Question: I have tested my app thoroughly on my device with no crashes, the game runs great. However, on my friends device and a few others, it is crashing at the same point. After running the app on my friends device I get this exception: EXC_BAD_ACCESS, with no error message in the console. And my call stack is the screenshot I attached below:
Why is this happening on one device, but not others? Perhaps it's because of different iOS versions but I would like to solve this.

Also, here is the code I am running:
I create an SKAction to resuse. This action shoots razors across the screen for you to dodge it. It always seems to crash either 2-3 razors in..
SKAction Creation:
'''
CGFloat distanceToMoveArrow = self.frame.size.width + (_razorTexture.size.width*4);
SKAction* moveArrow = [SKAction moveByX:-distanceToMoveArrow y:0 duration:0.001 * distanceToMoveArrow];
SKAction* removeArrow = [SKAction removeFromParent];
_moveAndRemoveArrow = [SKAction sequence:@[moveArrow, removeArrow]];
'''
Shooting the Razors:
'''
NSLog(@"Arrow Shot");
SKNode* razorGroup = [SKNode node];
razorGroup.position = CGPointMake( self.frame.size.width + _razorTexture.size.width, 0 );
SKSpriteNode* razor = [SKSpriteNode spriteNodeWithTexture:_razorTexture];
razor.position = CGPointMake( 0, _bird.position.y);
razor.physicsBody = [SKPhysicsBody bodyWithCircleOfRadius:_razorTexture.size.width/2];
razor.physicsBody.dynamic = NO;
razor.physicsBody.categoryBitMask = wallCategory;
razor.physicsBody.contactTestBitMask = birdCategory;
[razorGroup addChild:razor];
[razorGroup runAction:_moveAndRemoveArrow];
[_obstacles addChild:razorGroup];
[self runAction:[SKAction playSoundFileNamed:@"razor-sound.wav" waitForCompletion:NO] withKey:@"RazorSound"];
'''
FYI - This seems to only be happening on iOS 7
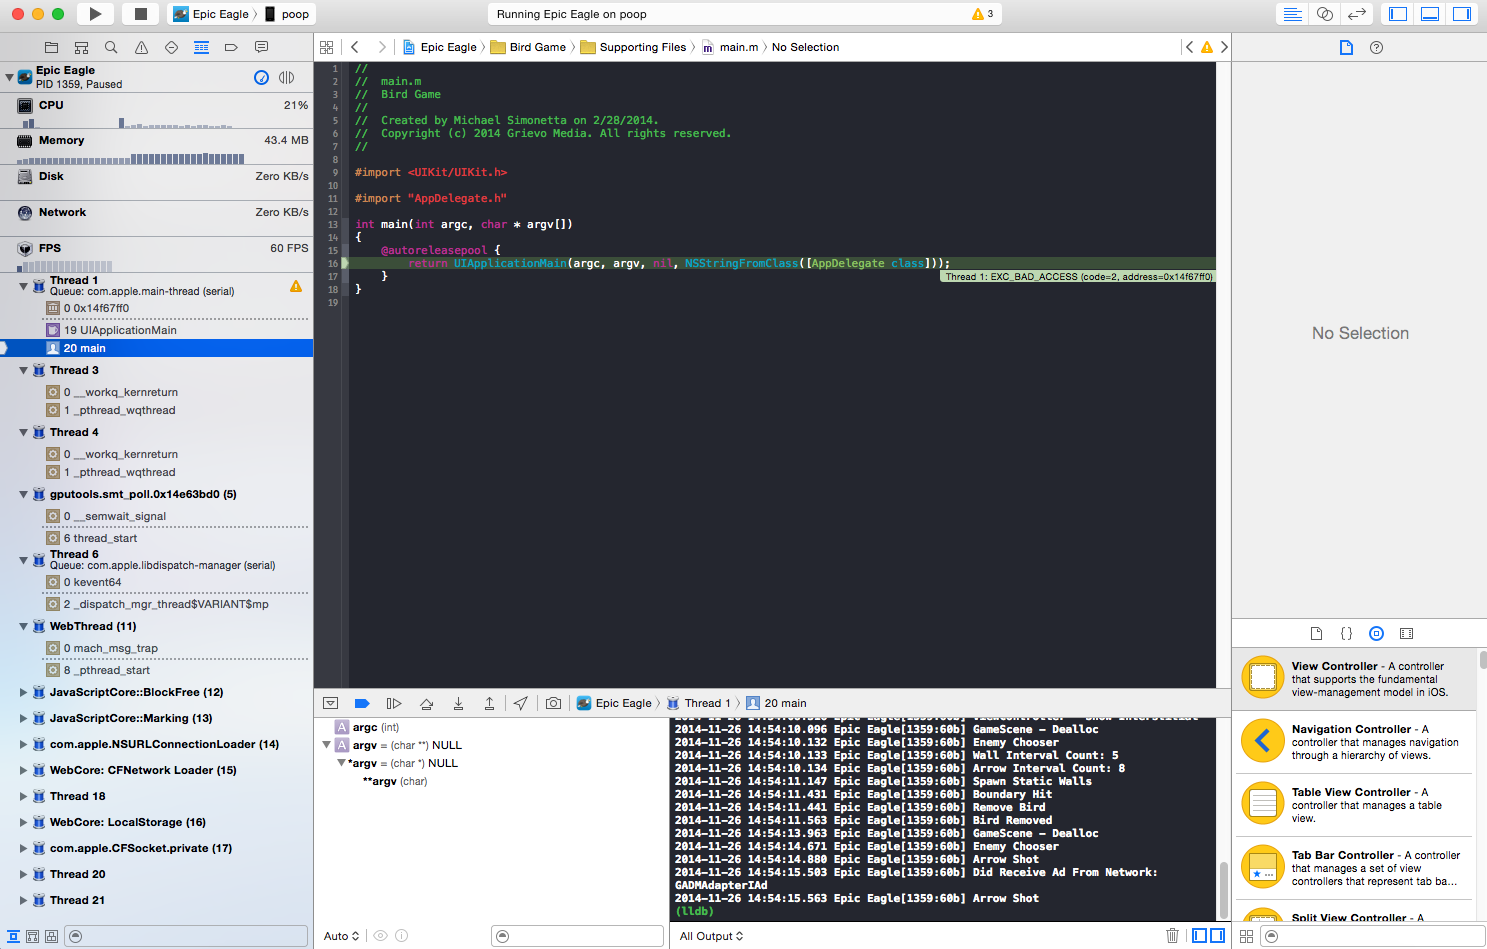
Answer: Solved it. The problem was:
'''
[self runAction:[SKAction playSoundFileNamed:@"razor-sound.wav" waitForCompletion:NO] withKey:@"RazorSound"];
'''
It was running multiple at the same time, so after I removed the 'withKey' it all worked perfectly.. Must be a weird bug in iOS 7.